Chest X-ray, PA view. Patient: 15 years old, sex F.
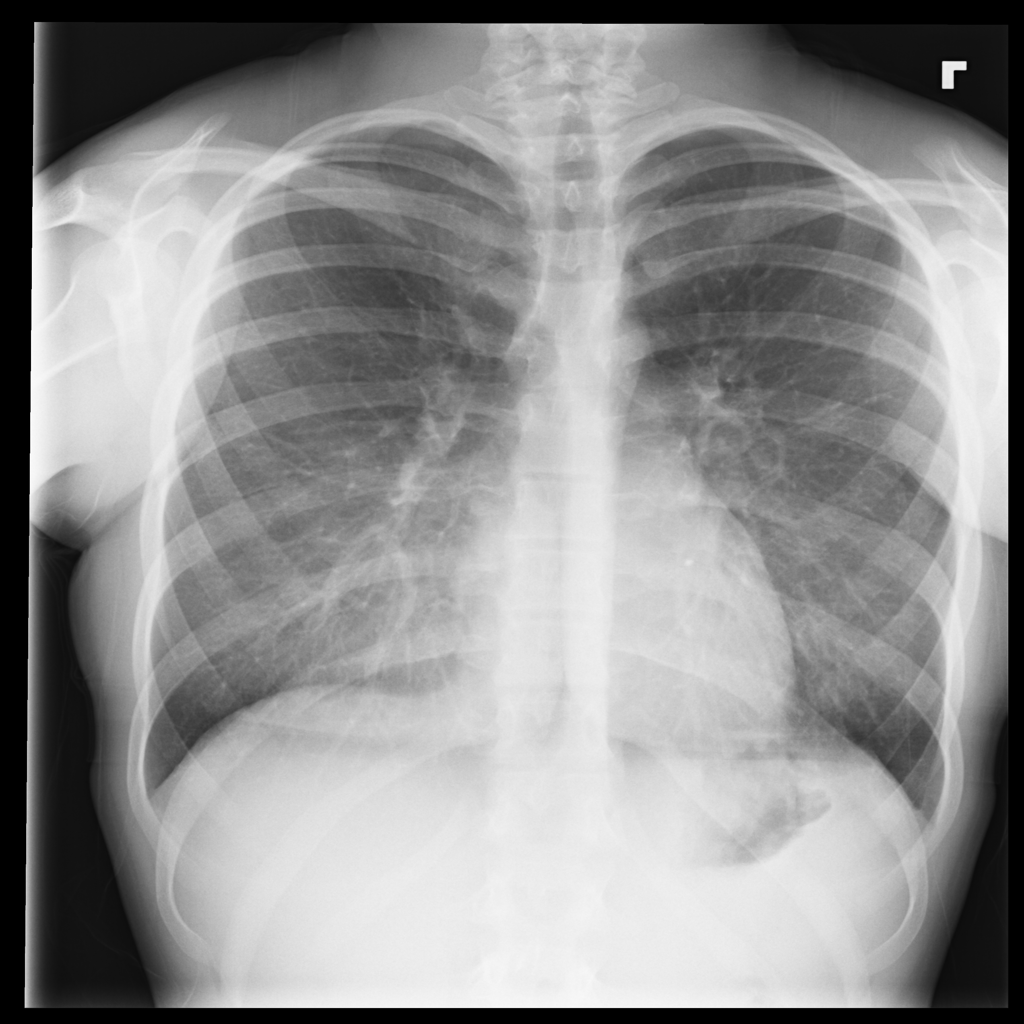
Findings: No Finding